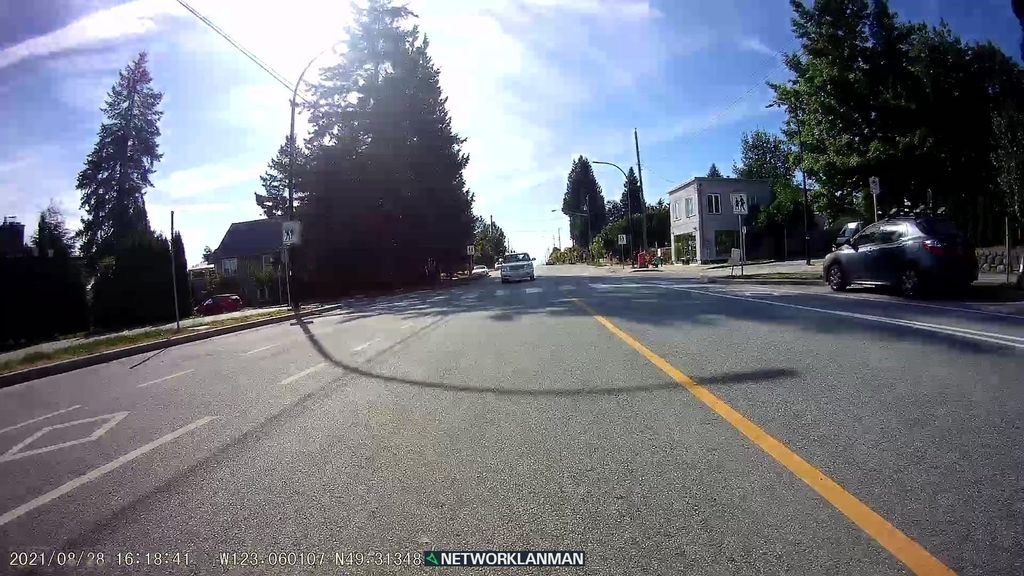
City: vancouver